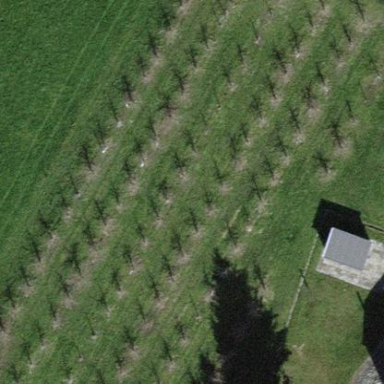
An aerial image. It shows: Orchard.